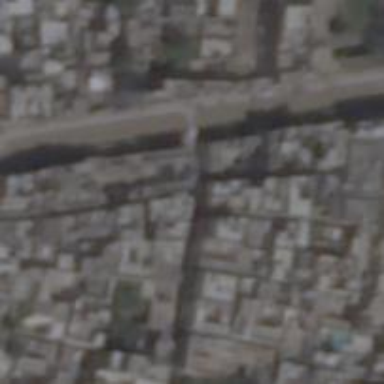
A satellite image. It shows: Residential road with bridge.